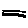
Label: line